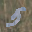
Label: 5